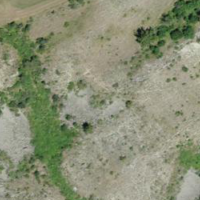
EUNIS habitat code: 50
Species observed at this site:
Centaurea stoebe
Filipendula ulmaria